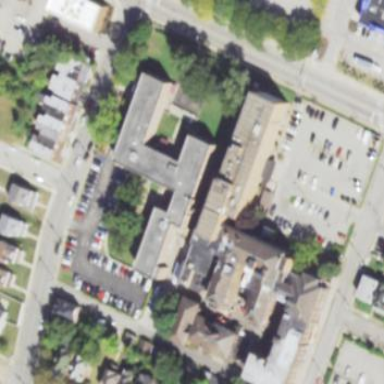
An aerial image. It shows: Nursing home.